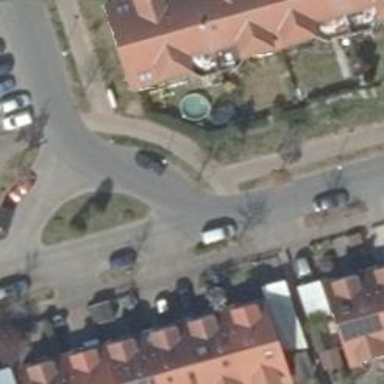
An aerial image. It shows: Smooth asphalt road in residential area.